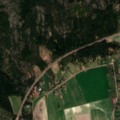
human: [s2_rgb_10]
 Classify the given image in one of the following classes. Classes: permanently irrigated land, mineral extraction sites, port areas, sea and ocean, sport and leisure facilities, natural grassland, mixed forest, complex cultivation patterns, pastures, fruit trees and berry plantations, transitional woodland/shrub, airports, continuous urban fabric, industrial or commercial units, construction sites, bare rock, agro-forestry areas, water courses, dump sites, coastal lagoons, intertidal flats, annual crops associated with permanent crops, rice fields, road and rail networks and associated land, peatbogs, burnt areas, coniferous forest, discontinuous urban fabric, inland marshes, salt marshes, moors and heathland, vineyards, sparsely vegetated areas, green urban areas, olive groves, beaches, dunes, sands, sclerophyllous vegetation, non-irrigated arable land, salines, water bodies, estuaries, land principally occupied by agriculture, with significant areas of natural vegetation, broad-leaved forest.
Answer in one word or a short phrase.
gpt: discontinuous urban fabric, non-irrigated arable land, coniferous forest, mixed forest